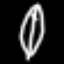
Label: leaf